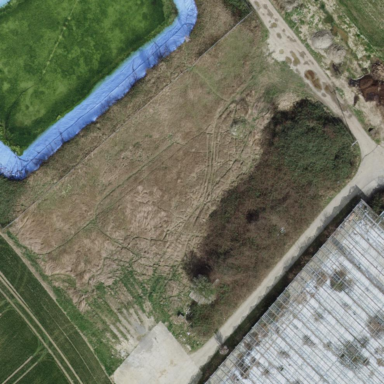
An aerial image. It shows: Brownfield site.